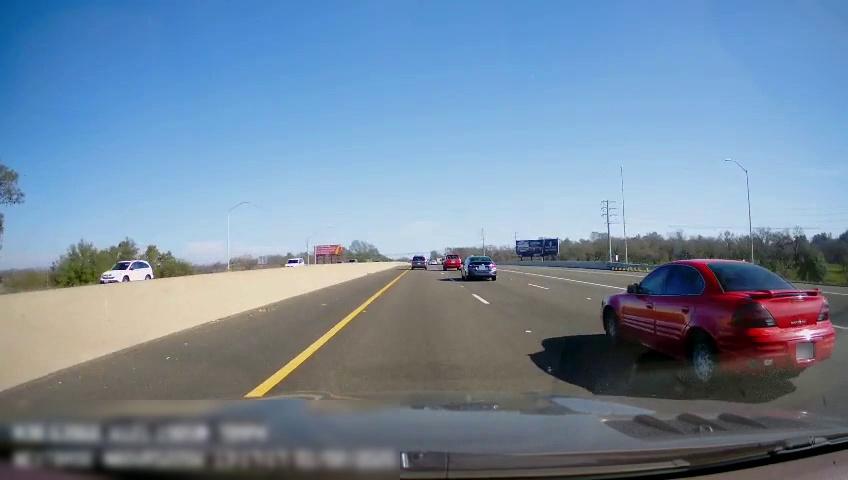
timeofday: Day
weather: Sunny
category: Drivable Space
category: Vehicles | SUV
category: Vehicles | Car
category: Vehicles | SUV
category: Vehicles | Car
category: Vehicles | SUV
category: Vehicles | SUV
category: Lanes | Current Lane
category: Lanes | Current Lane
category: Lanes | Current Lane
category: Lanes | Alternate Lane
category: Lanes | Alternate Lane